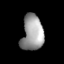
Tissue: lung
Cell type: Endothelial cells
Senescence score: 0.5898
Nuclear area (px): 756
Mean DAPI intensity: 156.368